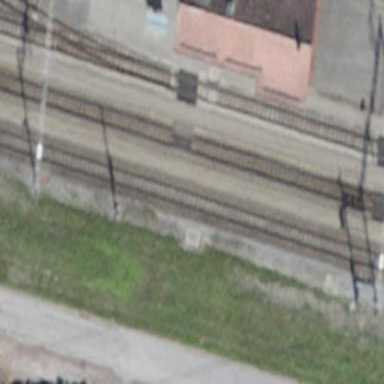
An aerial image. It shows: Platform on the railway.